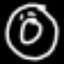
Label: donut